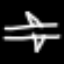
Label: airplane